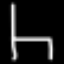
Label: chair